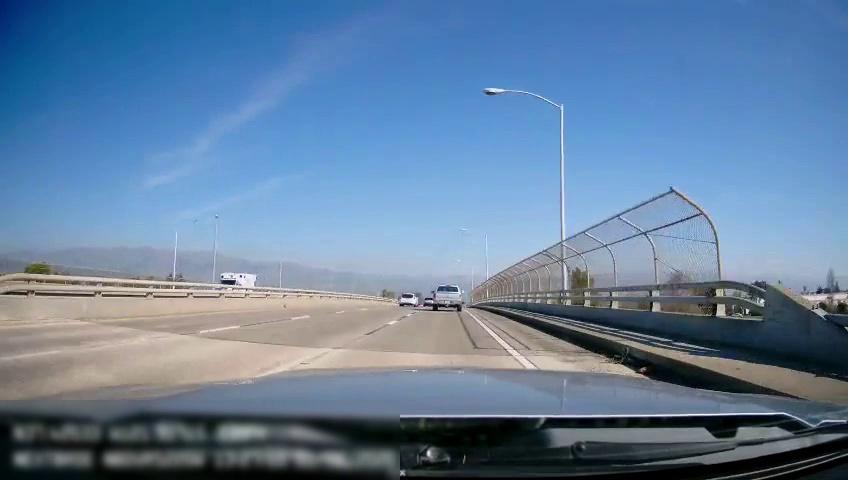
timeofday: Day
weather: Sunny
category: Drivable Space
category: Vehicles | SUV
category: Vehicles | Truck
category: Vehicles | Truck
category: Vehicles | SUV
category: Lanes | Current Lane
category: Lanes | Current Lane
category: Lanes | Opposite Lane